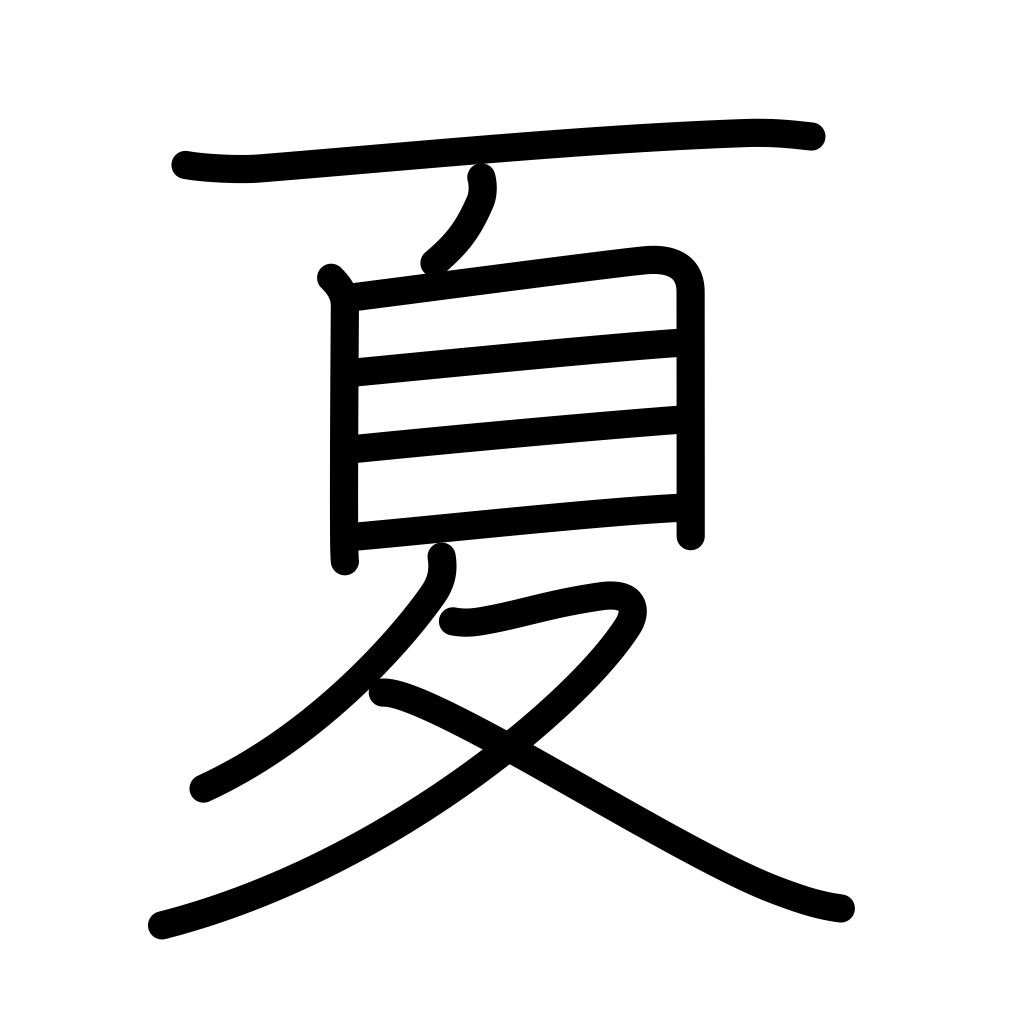
Meaning: summer